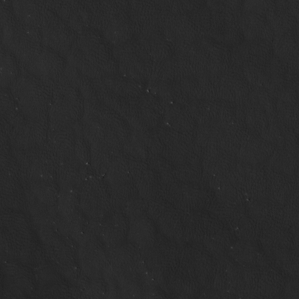
Label: non_frost